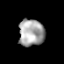
Tissue: prostate
Cell type: T cells
Senescence score: 0.6895
Nuclear area (px): 680
Mean DAPI intensity: 163.921